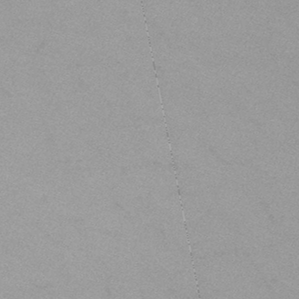
Label: frost